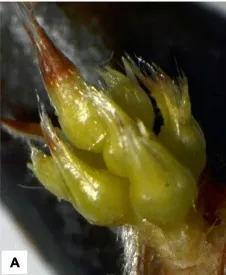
Typical appearance of flower buds of two cultivars after removing outer scale leaves. Trees were grown at five localities and observed in the 2015-2016 season. Rectangles indicate floret damage, ovals indicate floret abortion. Healthy florets.
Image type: medical_photograph (other_medical_photograph)